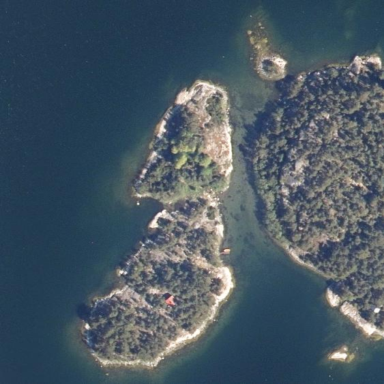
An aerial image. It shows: Islet along the coastline.